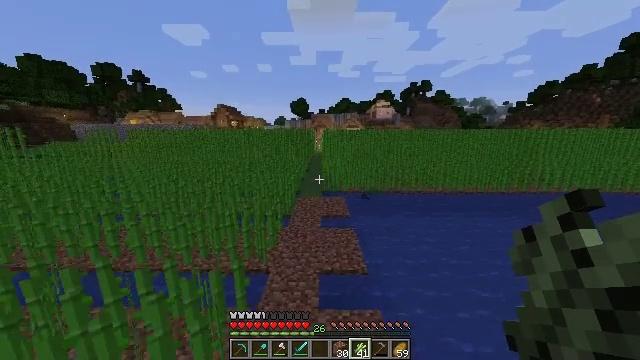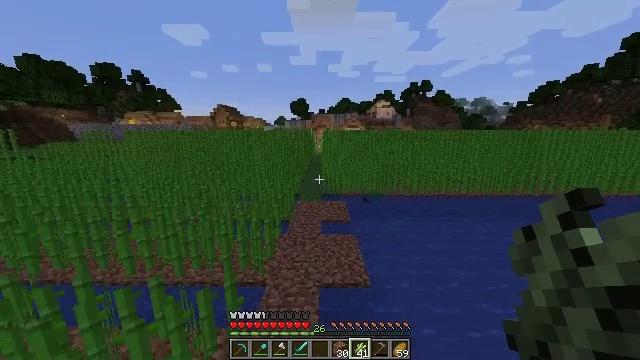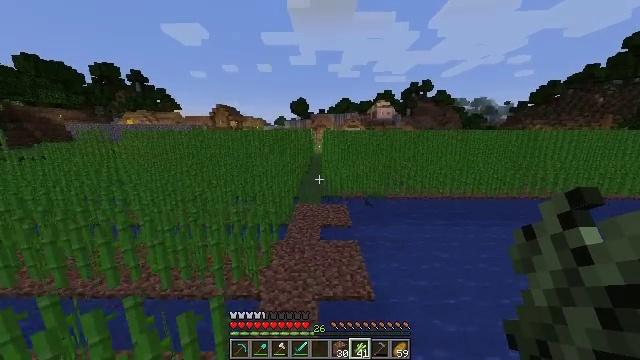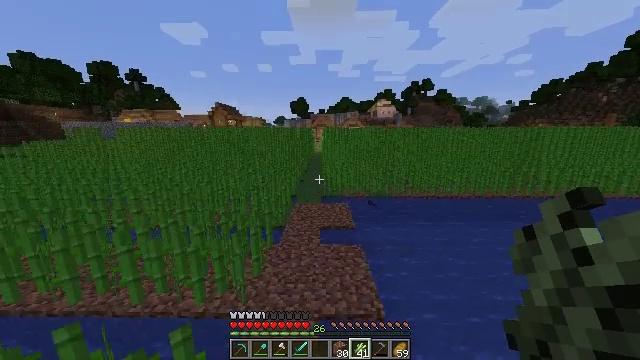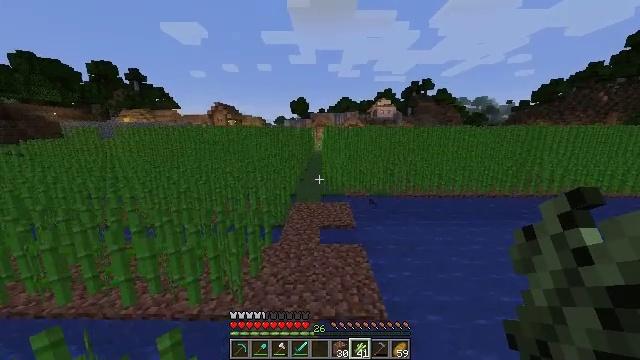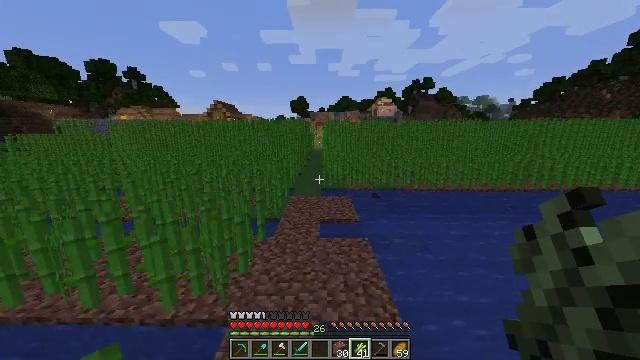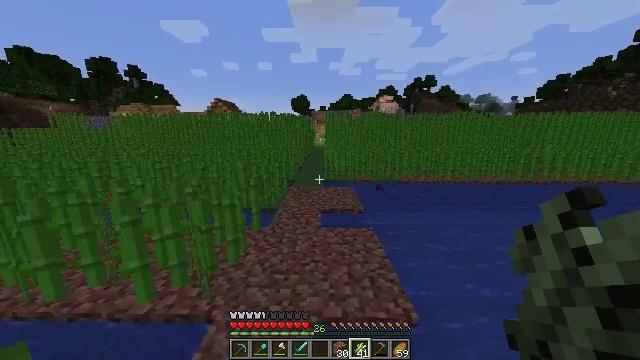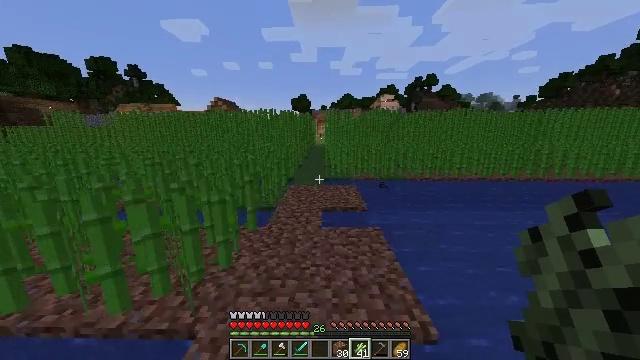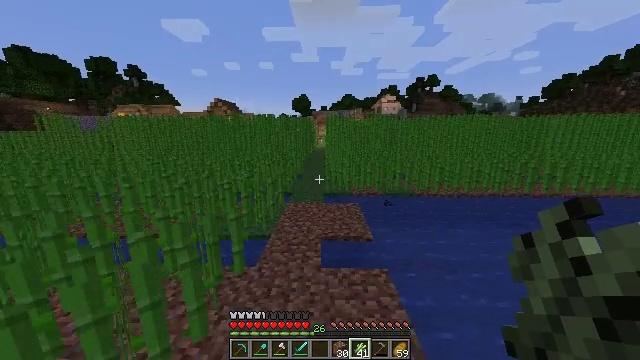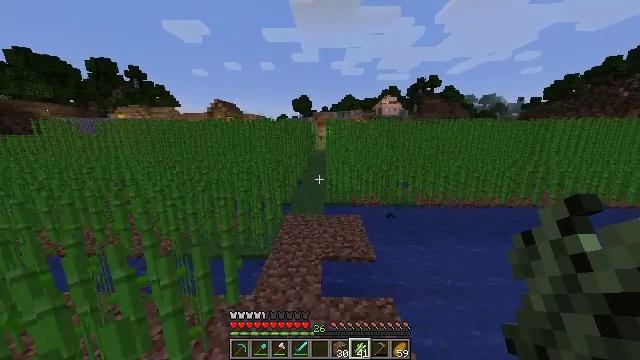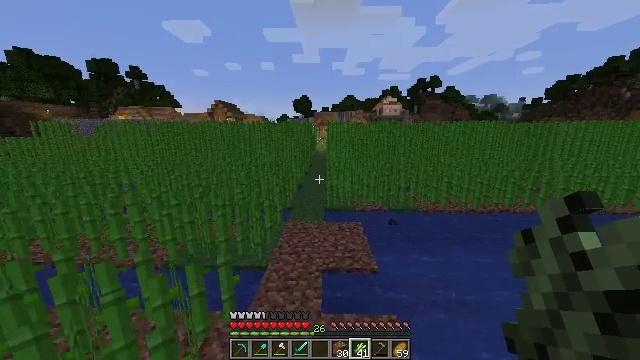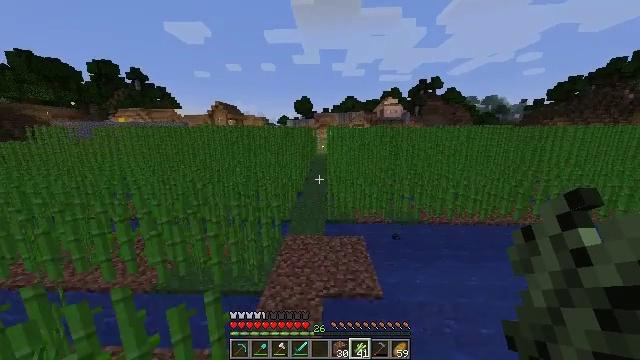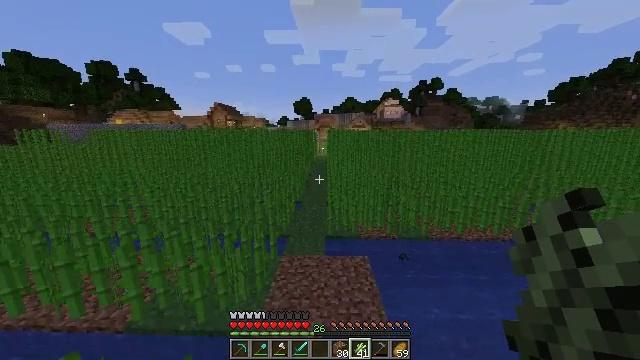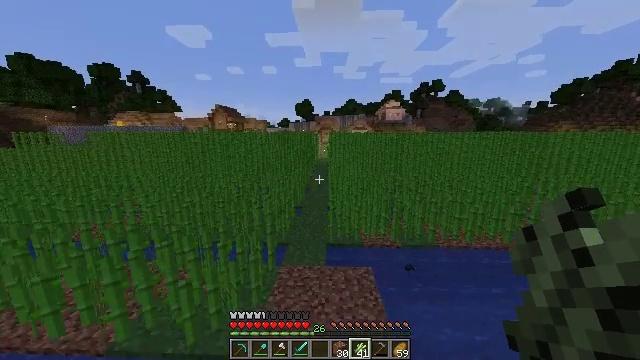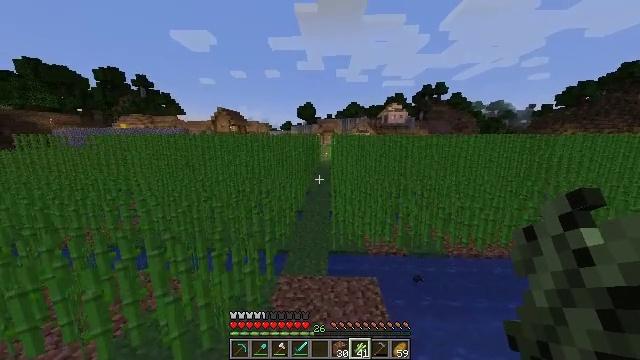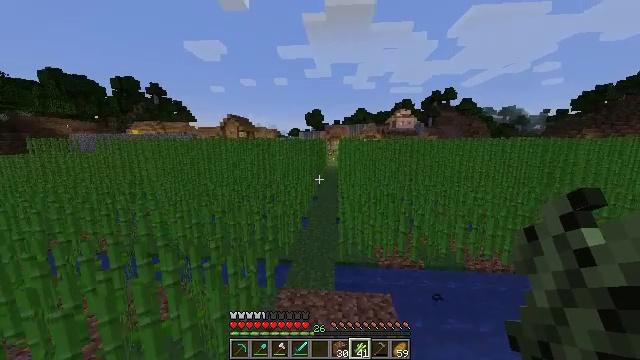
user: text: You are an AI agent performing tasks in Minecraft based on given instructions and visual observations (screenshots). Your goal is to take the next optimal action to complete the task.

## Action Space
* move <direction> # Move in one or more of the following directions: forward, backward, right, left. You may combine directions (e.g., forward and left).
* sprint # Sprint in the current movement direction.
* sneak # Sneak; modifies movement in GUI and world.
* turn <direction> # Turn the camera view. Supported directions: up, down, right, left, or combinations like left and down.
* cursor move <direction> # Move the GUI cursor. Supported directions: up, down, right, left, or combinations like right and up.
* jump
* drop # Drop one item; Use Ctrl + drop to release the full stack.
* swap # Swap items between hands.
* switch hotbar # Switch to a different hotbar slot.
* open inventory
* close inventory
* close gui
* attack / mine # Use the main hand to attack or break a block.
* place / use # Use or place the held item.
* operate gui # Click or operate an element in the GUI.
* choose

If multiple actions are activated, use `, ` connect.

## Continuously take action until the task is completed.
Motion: motion action
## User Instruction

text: Gather sugar cane for crafting.
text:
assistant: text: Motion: move forward, sprint, jump
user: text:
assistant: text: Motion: move forward, sprint, jump
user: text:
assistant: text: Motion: move forward, sprint, jump
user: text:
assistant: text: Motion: move forward, sprint, jump
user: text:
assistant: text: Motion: move forward, sprint, jump
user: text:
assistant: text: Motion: move forward, sprint, jump
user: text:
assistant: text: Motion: move forward, sprint, jump
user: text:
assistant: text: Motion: move forward, sprint, jump
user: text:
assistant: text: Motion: move forward, sprint, jump
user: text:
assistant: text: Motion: move forward, sprint, jump
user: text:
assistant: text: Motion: move forward, sprint, jump
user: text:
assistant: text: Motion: move forward, sprint, jump
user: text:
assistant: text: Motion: move forward, sprint, jump
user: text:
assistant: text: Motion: move forward, sprint, jump
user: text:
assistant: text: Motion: move forward, sprint, turn left and up, jump
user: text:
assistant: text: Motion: move forward, sprint, turn left and up, jump
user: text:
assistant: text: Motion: move forward, sprint, jump
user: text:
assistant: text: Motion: move forward, sprint, jump
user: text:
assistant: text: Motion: move forward, sprint, jump
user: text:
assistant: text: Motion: move forward, sprint, jump
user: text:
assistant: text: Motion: move forward, sprint, jump
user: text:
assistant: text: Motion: move forward, sprint, jump
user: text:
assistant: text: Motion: move forward, sprint, jump
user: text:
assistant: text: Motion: move forward, sprint, jump
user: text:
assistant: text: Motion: move forward, sprint, jump
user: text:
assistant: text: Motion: move forward, sprint, jump
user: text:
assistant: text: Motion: move forward, sprint, jump
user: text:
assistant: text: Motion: move forward, sprint, jump
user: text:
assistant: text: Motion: move forward, sprint, jump
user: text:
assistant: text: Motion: move forward, sprint, jump